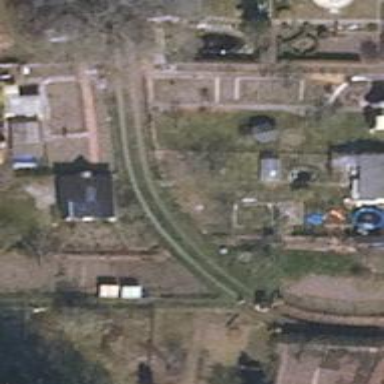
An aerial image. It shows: Plot within allotments.